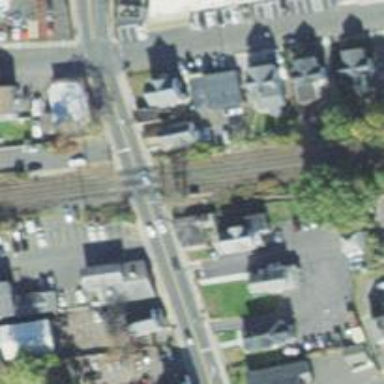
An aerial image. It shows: Railway crossing.